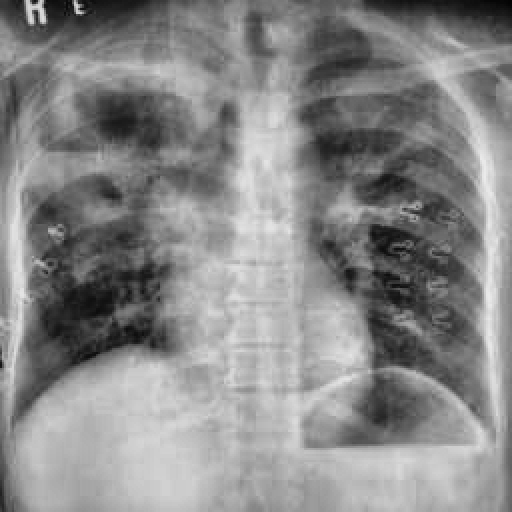
Finding: TUBERCULOSIS